Question: I'm using 'SIZES CLASSES' in iOS storyboard. I want to load a 'uitableview' in a uiview on simple button action.
What I'm facing is dragged view from left to right on first open. button when I click the button, it shows normal in 'UIVIEW's' frame.
I also given a trailing horizontal space and leading horizontal space as shown in my image but still I'm unable to avoid the dragged 'uitableview' on first load.
The 'UITABLEVIEW' dragged from left to right (seems a leading space but there wasn't. I also gave both leading and trailing spaces so the the 'UIVIEW' should align himself in screen's center.)
I'm calling in ViewDidLoad method '[self MYBUTTON];' to auto trigger the button and loads the 'UITABLEVIEW' in 'UIVIEW'. But I loads a dragged 'UITABLE VIEW' but when I click on that button, It loads normally and fine.
What would I've to check and on which thing I want to focus. 'SIZES CLASSES', constraints of 'UIVIEW', or constraints of 'UITABLEVIEW' or my coding.
How to solve this and what particular solution I need to handle this auto triigered 'UIVIEW'?
'''
- (void)viewDidLoad
{
[self MYBUTTON]; // auto triigger on first load
[self.MYBUTTON addTarget:self action:@selector(myB) forControlEvents:UIControlEventTouchUpInside];
}
-(void)myB{
[self unslelectallbuttons];
self.MYBUTTON.selected = YES;
for(UIView *subview in [self.contentView subviews]) {
[subview removeFromSuperview];
}
MYTABLEVIEW *vc = [self.storyboard instantiateViewControllerWithIdentifier:@"mytable"];
vc.view.frame = self.contentView.bounds;
[vc willMoveToParentViewController:self];
[self.contentView addSubview:vc.view];
[self addChildViewController:vc];
[vc didMoveToParentViewController:self];
}
'''

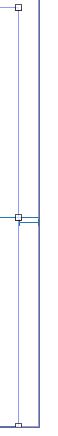
Answer: I'm not sure if the order matters, but this works for me. The tableView should appear in-place, with no evidence of being animated in from the side, as you seem to be describing.
'''
[self addChildViewController:vc];
vc.view.frame = self.contentView.bounds;
[self.contentView addSubview:vc.view];
[vc didMoveToParentViewController:self];
'''
In my app, I keep a property to my tableView controller that's lazily instantiated:
'''
- (BIBLESelectBookViewController *)selectBookViewController {
if (!_selectBookViewController) {
UIStoryboard *storyboard = self.storyboard;
_selectBookViewController = [storyboard instantiateViewControllerWithIdentifier:@"BibleKitSelectBookViewControllerID"];
_selectBookViewController.currentBook = self.currentBook;
}
return _selectBookViewController;
}
'''
I'm guessing you're cycling in different tables, depending on what button is pressed. (I use a segmented control.) You may want to transition your view controllers instead of abruptly removing them from the container, without notification.
Here's the cycle method I'm using:
'''
- (void)cycleFromViewController:(UIViewController *)firstController toViewController:(UIViewController *)secondController animateInFromRight:(BOOL)fromRight {
// Disable segmented control interaction during the view controller transition
self.booksChaptersVersesSegmentedControl.userInteractionEnabled = NO;
[self addChildViewController:secondController];
[firstController willMoveToParentViewController:nil];
CGFloat offset = CGRectGetWidth(firstController.view.frame) * (fromRight ? 1 : -1);
CGRect frame = firstController.view.frame;
frame.origin.x += offset; // second controller animates in from right (left)
secondController.view.frame = frame;
[self transitionFromViewController:firstController
toViewController:secondController
duration:0.3
options:UIViewAnimationOptionCurveEaseInOut
animations:^(void) {
secondController.view.frame = firstController.view.frame;
CGRect frame = firstController.view.frame;
frame.origin.x -= offset; // first controller animates out to left (right)
firstController.view.frame = frame;
[self setToolbarItems:secondController.toolbarItems animated:YES];
[self.navigationController setToolbarHidden:self.toolbarItems ? NO : YES animated:YES];
}
completion:^(BOOL __unused finished) {
[firstController removeFromParentViewController];
[secondController didMoveToParentViewController:self];
self.booksChaptersVersesSegmentedControl.userInteractionEnabled = YES;
}
];
}
'''